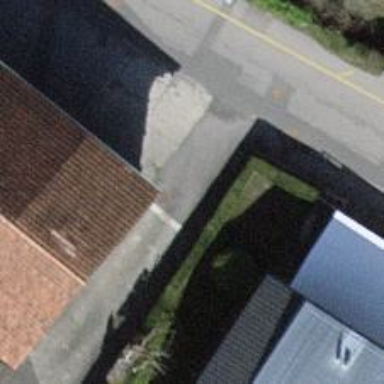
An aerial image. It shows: Service road with paving stones.